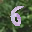
Label: 6